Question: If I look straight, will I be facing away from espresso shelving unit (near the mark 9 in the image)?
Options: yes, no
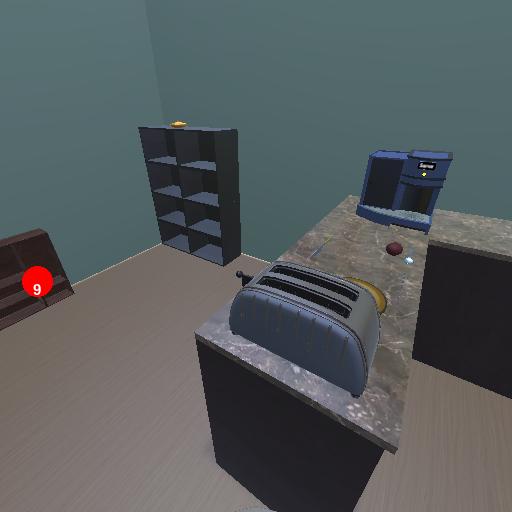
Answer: yes